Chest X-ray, PA view. Patient: 33 years old, sex M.
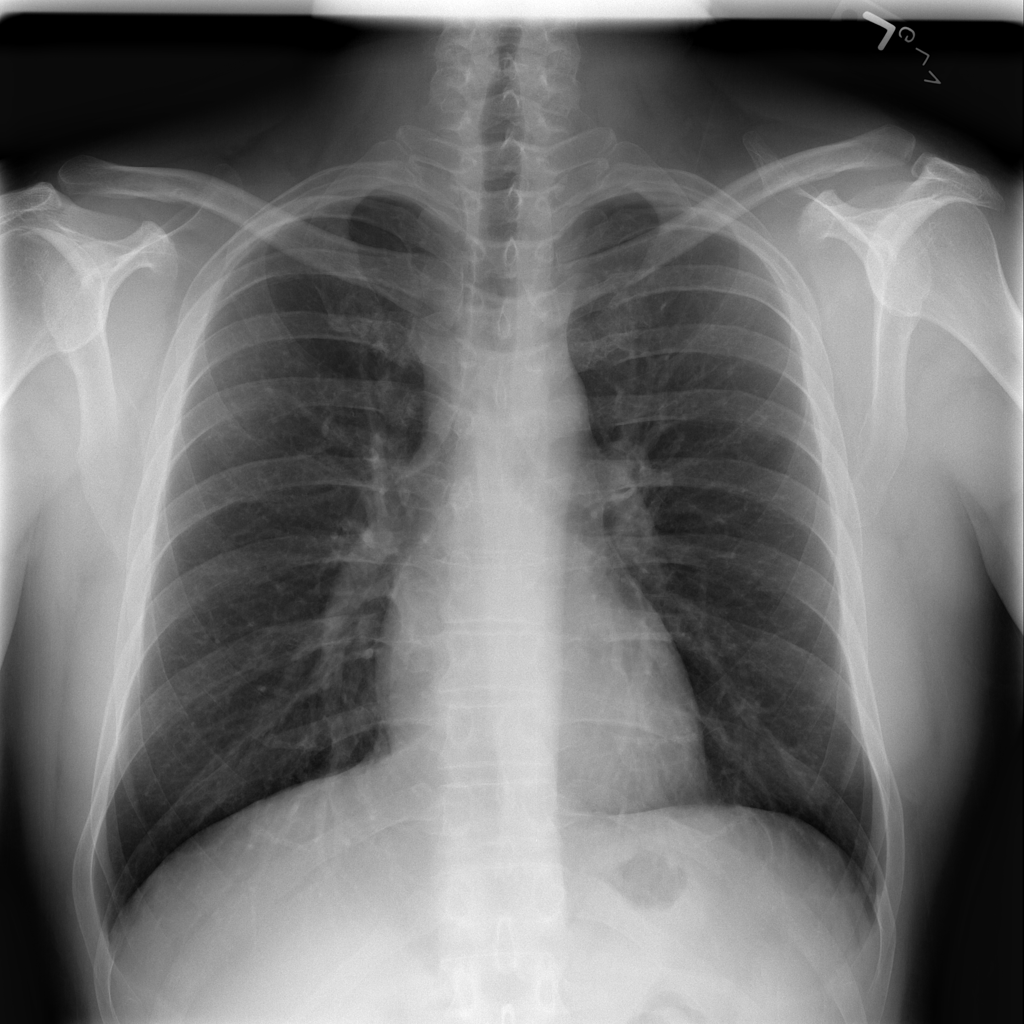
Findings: No Finding